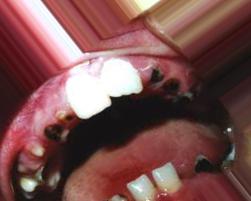
Condition: Caries